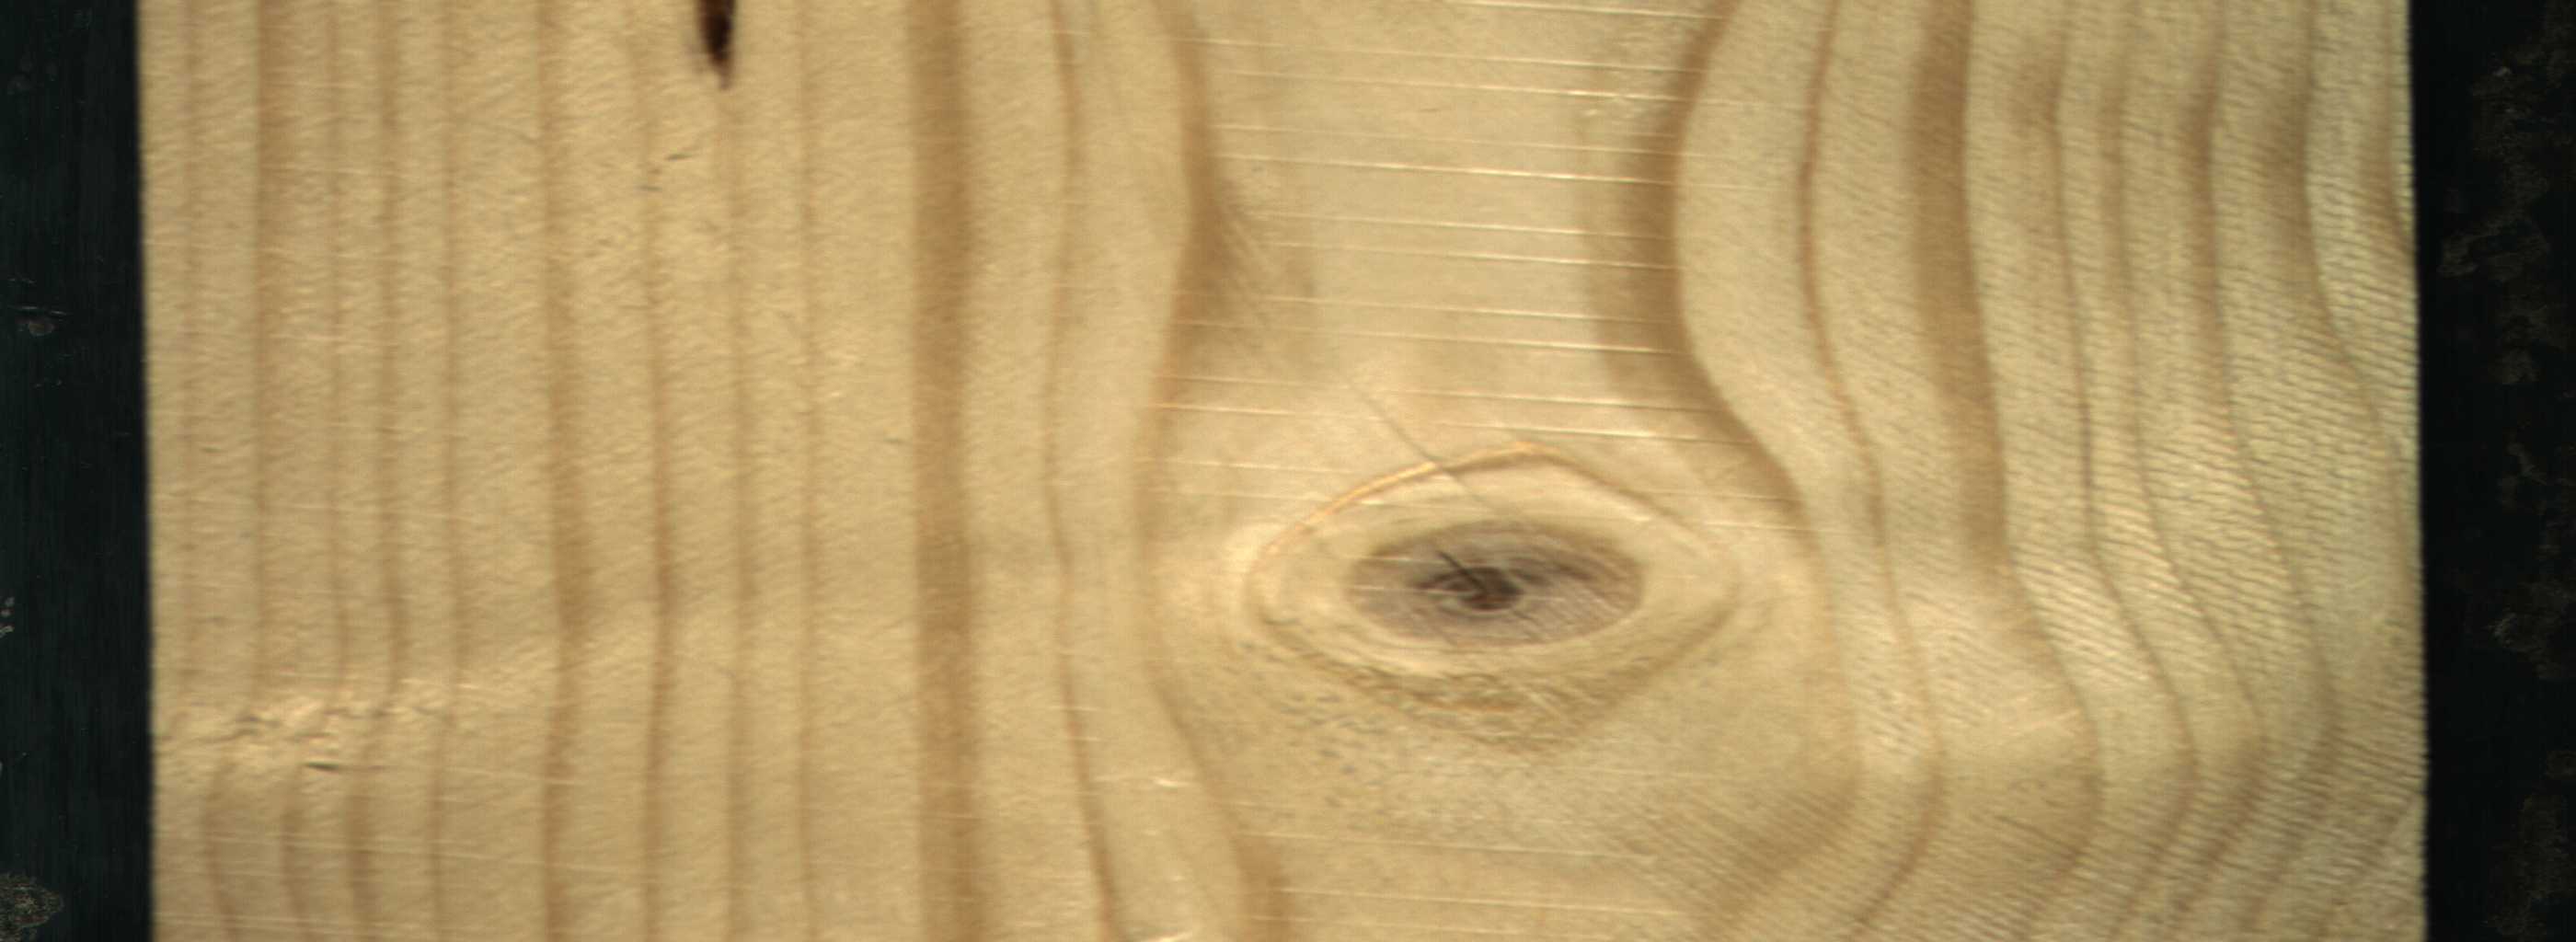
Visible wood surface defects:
resin
knot_with_crack
knot_with_crack
Live_Knot